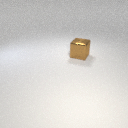
large brown metal cube